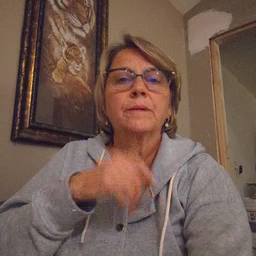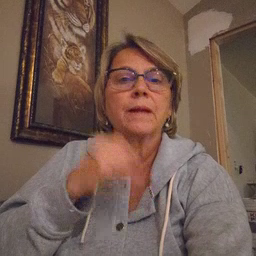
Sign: eye